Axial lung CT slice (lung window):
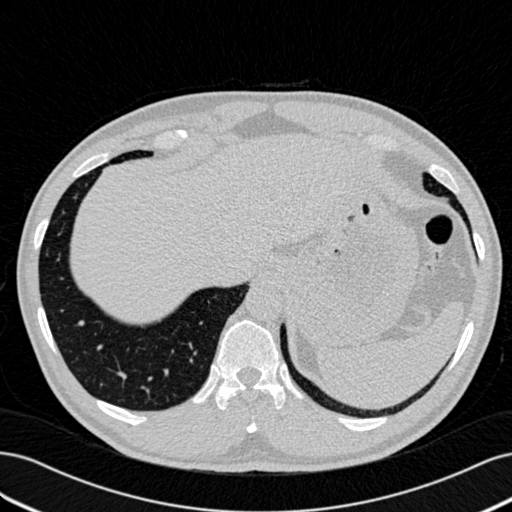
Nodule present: no